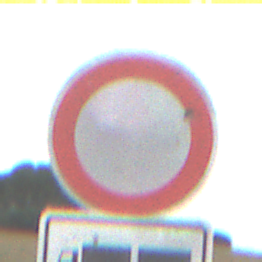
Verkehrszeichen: VerbotFahrzeugeAllerArt
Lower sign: MehrspurigeFahrzeugeFrei4
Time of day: Midday
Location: Outdoor (Nature)
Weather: PartlyCloudy
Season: NotSpecified
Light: Natural